Question: Instead of using normal 'plot.setSectionPaint()' method to fill color of the pie section, is it possible to add a pattern or a image as shown below.
I have got this requirement as the colors are difficult to distinguish when printed in black & white printer.
Worst case if not possible then I will have to use 2 very different colors which are easily distinguishable over b/w printer

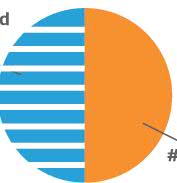
Answer: <URL>.
This code will create a 'TexturePaint' like the blue line pattern in your example:
'''
BufferedImage texture = new BufferedImage(1, 30, BufferedImage.TYPE_INT_RGB);
Graphics2D g = texture.createGraphics();
g.setColor(Color.white);
g.fillRect(0, 0, 1, 30);
g.setColor(new Color(0x26A2D6));
g.fillRect(0, 0, 1, 20);
g.dispose();
TexturePaint texturePaint = new TexturePaint(texture,
texture.getRaster().getBounds());
'''
You can then pass that 'texturePaint' as the argument to 'setSectionPaint'.